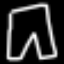
Label: pants